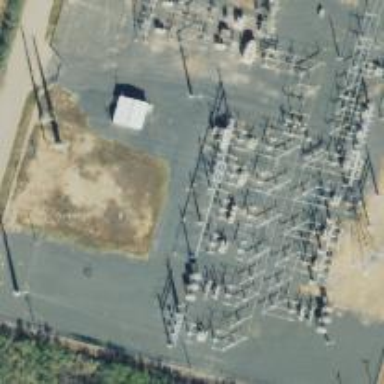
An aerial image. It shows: Switch used for power control.